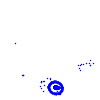
Particle: electron